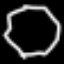
Label: octagon